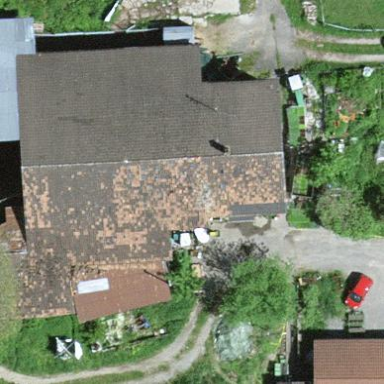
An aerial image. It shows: Farmyard in rural farm setting.